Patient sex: M
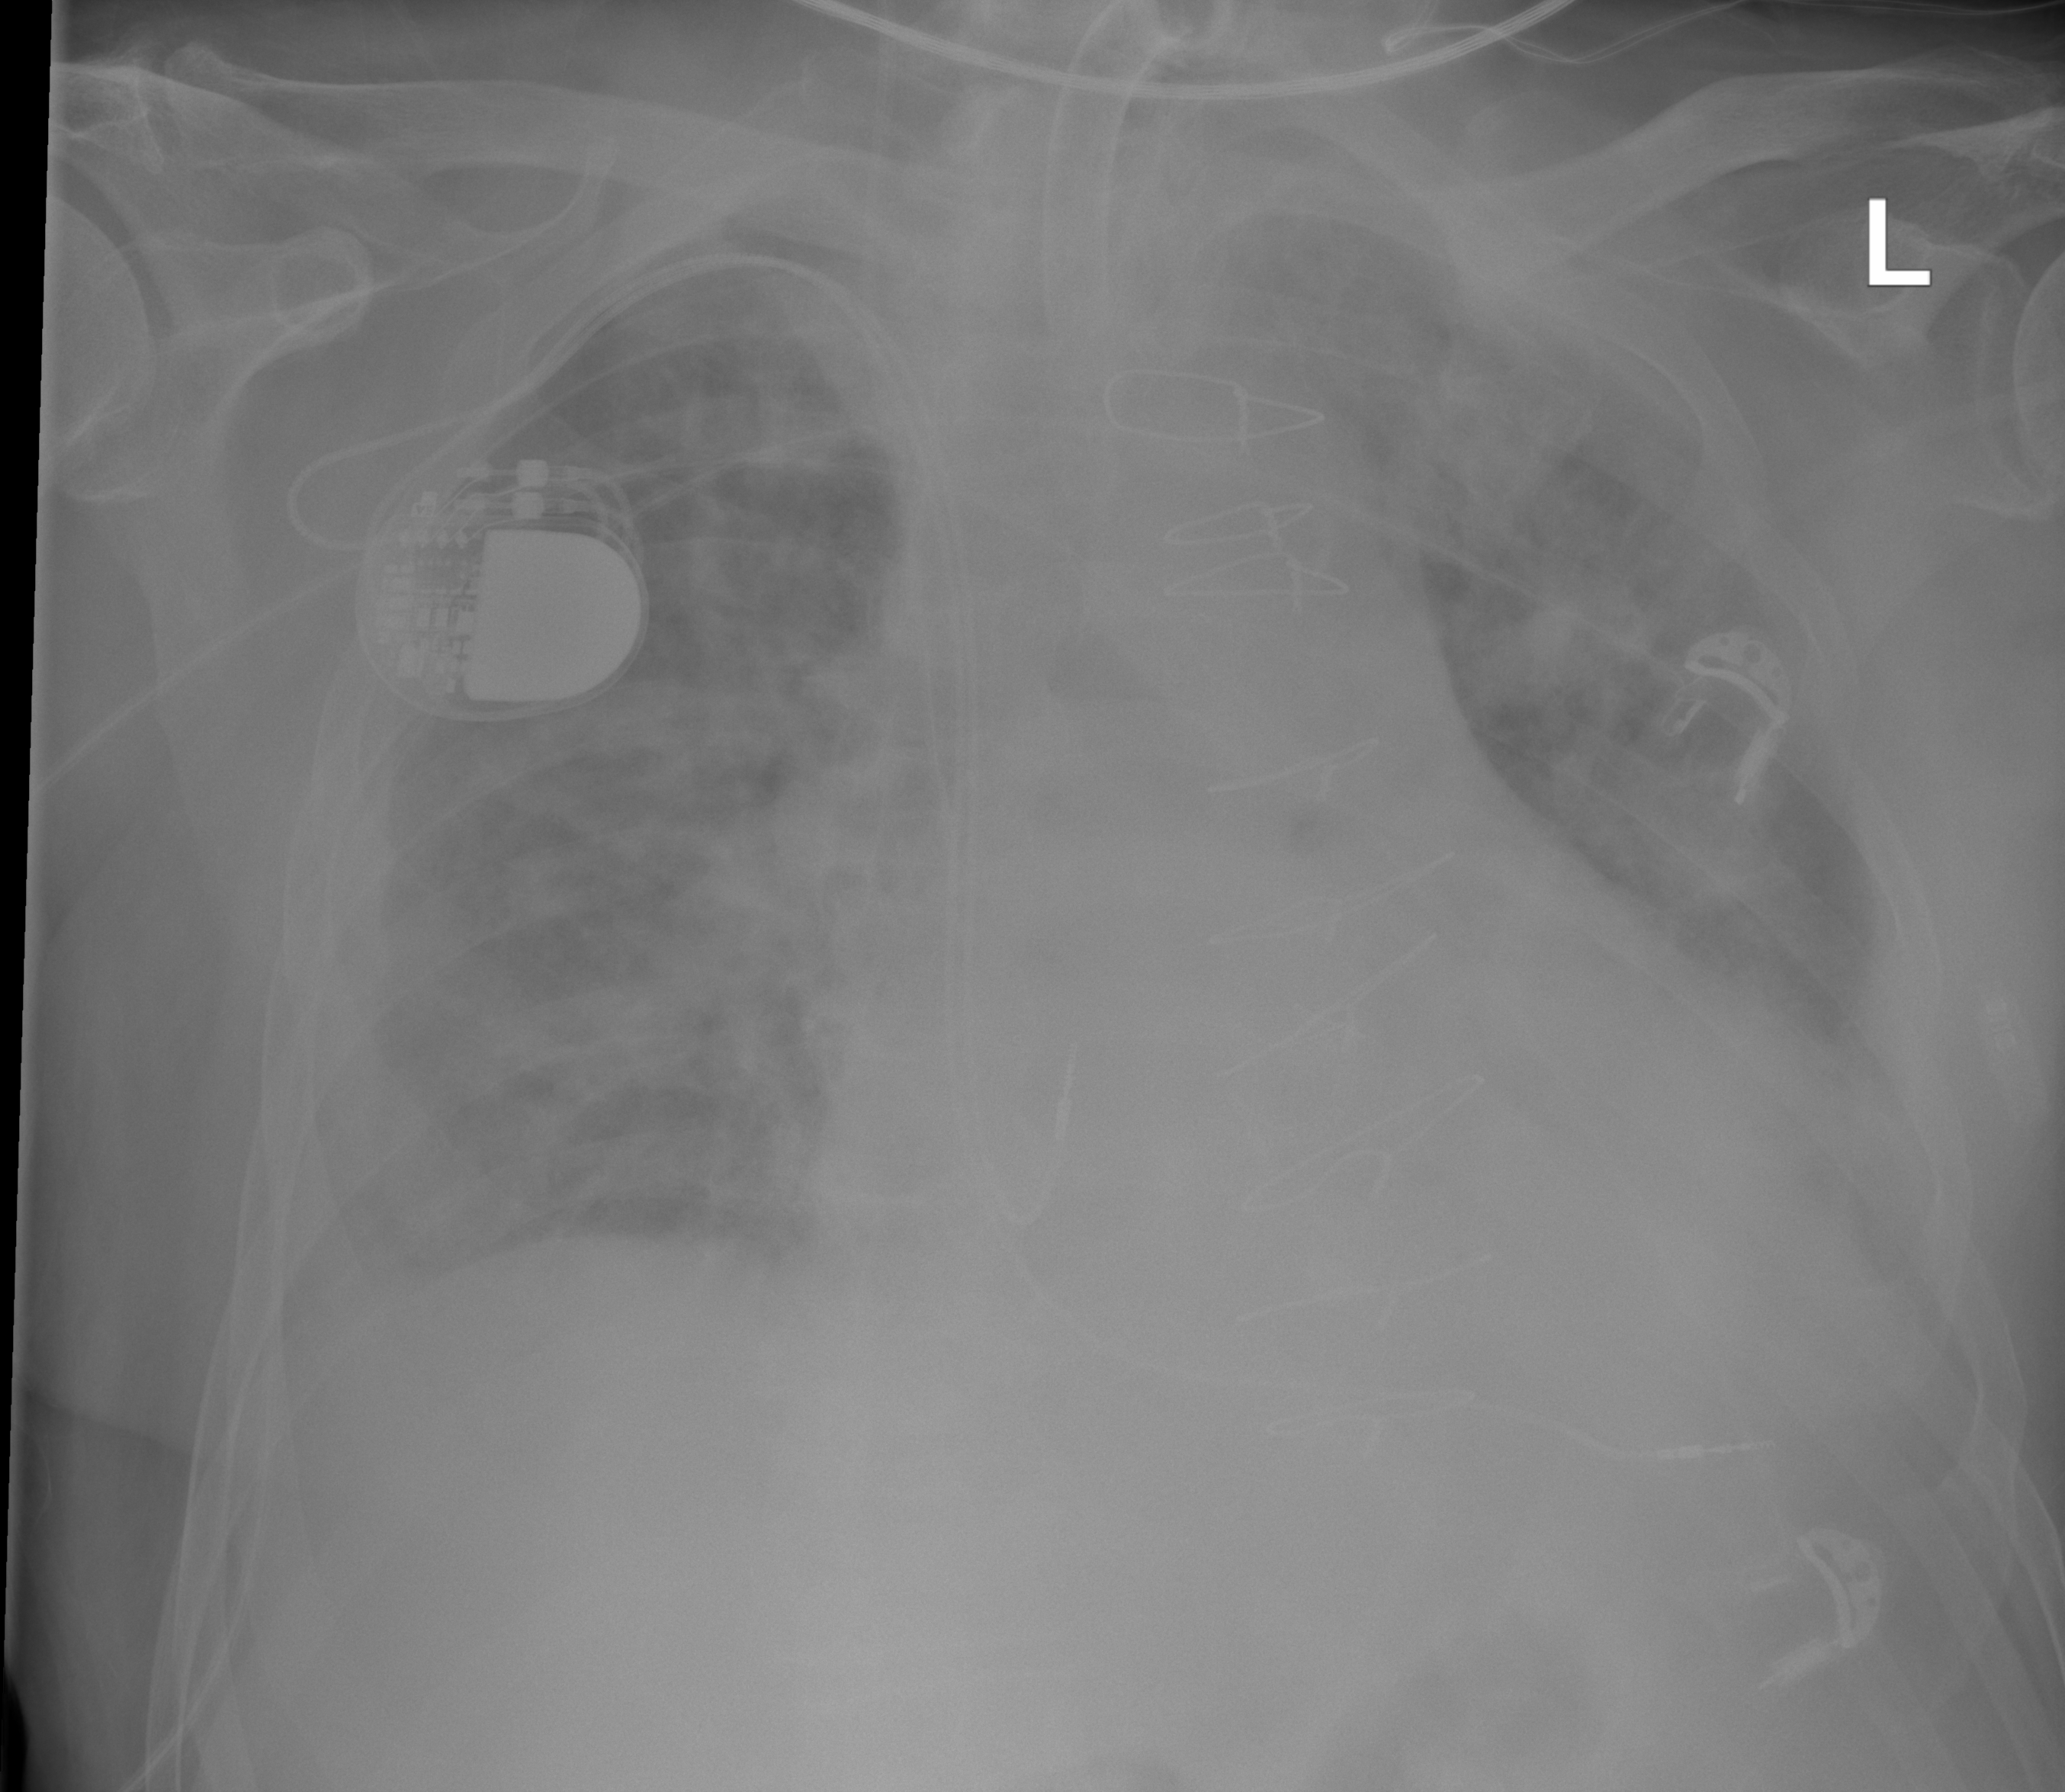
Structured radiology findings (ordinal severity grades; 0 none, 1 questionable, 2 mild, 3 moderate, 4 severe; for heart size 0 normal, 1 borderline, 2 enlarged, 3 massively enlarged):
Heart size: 2
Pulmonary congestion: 3
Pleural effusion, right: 2
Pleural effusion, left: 2
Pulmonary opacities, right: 3
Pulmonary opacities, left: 3
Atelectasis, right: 2
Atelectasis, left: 2